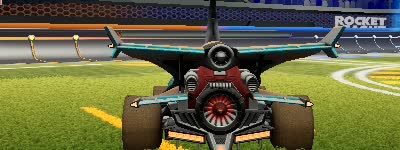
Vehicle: aftershock